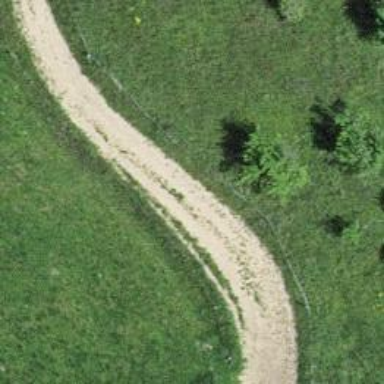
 consisting of gravel and grass surface."